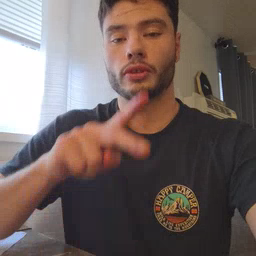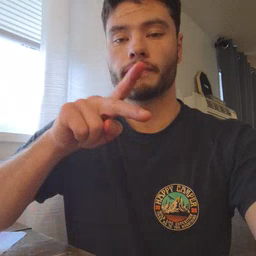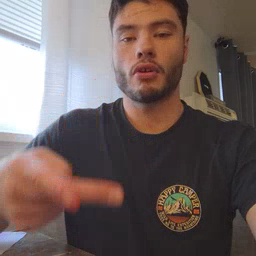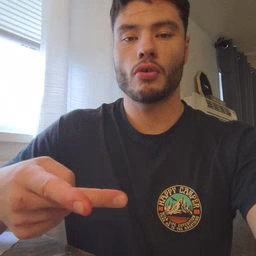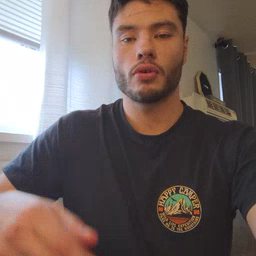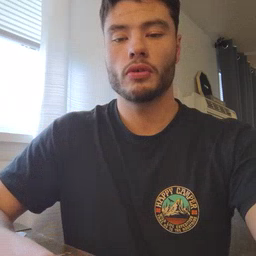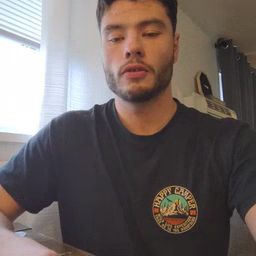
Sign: fall